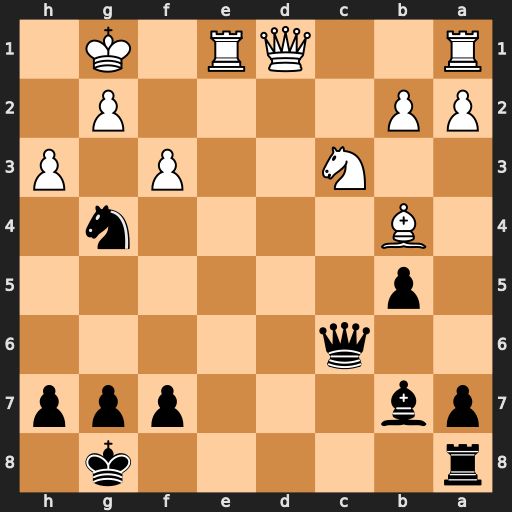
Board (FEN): r5k1/pb3ppp/2q5/1p6/1B4n1/2N2P1P/PP4P1/R2QR1K1
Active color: b
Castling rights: -
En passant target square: -
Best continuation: Qb6+ Kh1 Nf2+ Kh2 Nxd1